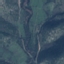
Land use / land cover class: HerbaceousVegetation